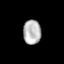
Tissue: lung
Cell type: Epithelial cells
Senescence score: 0.1704
Nuclear area (px): 421
Mean DAPI intensity: 184.891